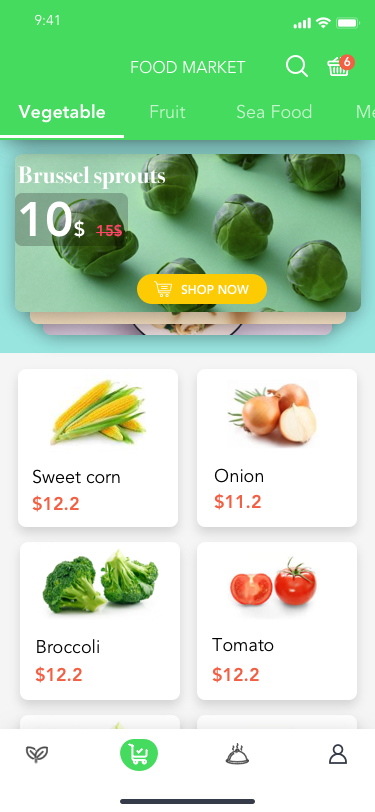
Text in this UI design:
10$
15$
Brussel sprouts
Shop now
Tomato
Broccoli
Tomato
$12.2
Broccoli
$12.2
Onion
$11.2
Sweet corn

$12.2
FOOD MARKET
Vegetable
Fruit
Sea Food
Meat